Question: How to add Event Listeners to google charts(Column Chart) column name(label).
For example, the lables such as 2004,2005,2006, 2007 should throw events.
When the user clicks on column name(label), event(select) should be triggered.
There is a provision to add event listener to the visualisation data but not to the column label.
Fire an event with the name 'select' when the user selects some data the visualization. The event does not send any arguments to the listening functions.
<URL>

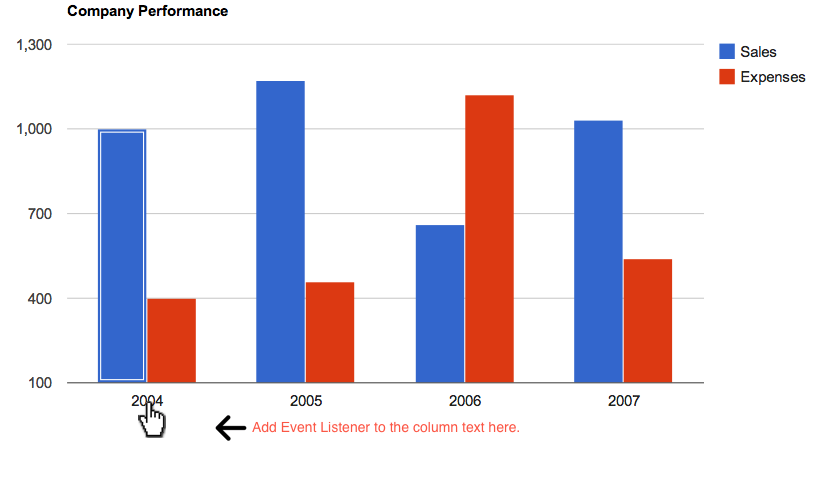
Answer: Use a "click" event handler:
'''
google.visualization.events.addListener(chart, 'click', function(e) {
var match = e.targetID.match(/hAxis#\d#label#(\d)/);
if (match != null && match.length) {
var rowIndex = parseInt(match[1]);
// get the value from column 0 in the clicked row
var label = data.getValue(rowIndex, 0);
alert('You clicked on ' + label);
}
});
'''